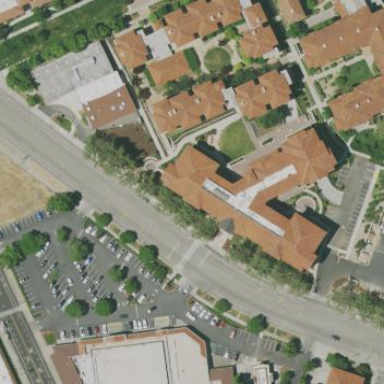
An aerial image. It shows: Dormitory building.